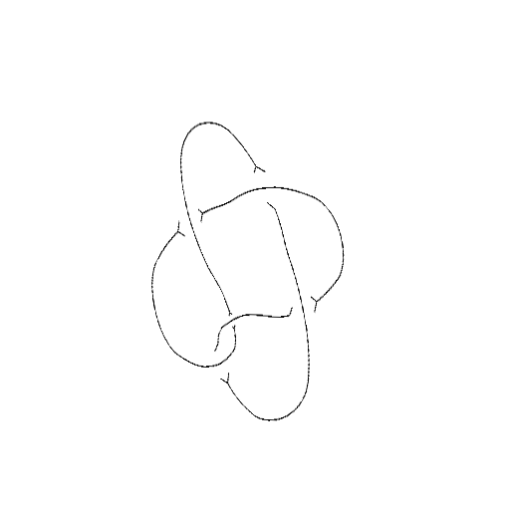
Crossing number: 5